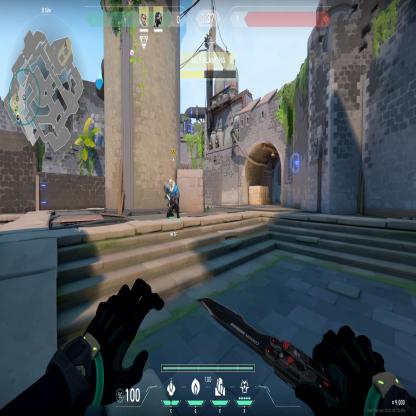
Label: teammate